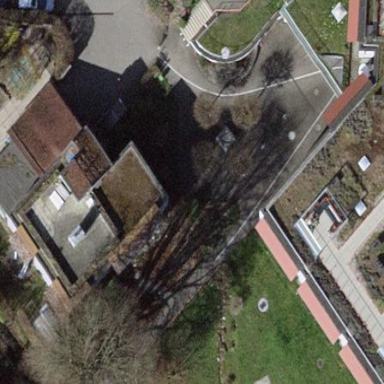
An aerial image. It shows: Kindergarten building.